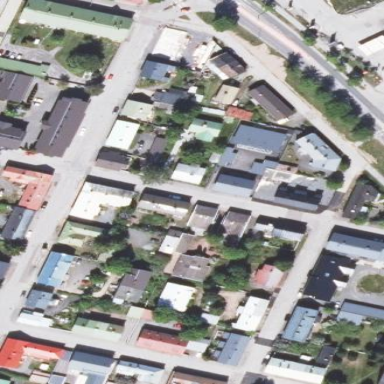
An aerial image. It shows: Residential area.